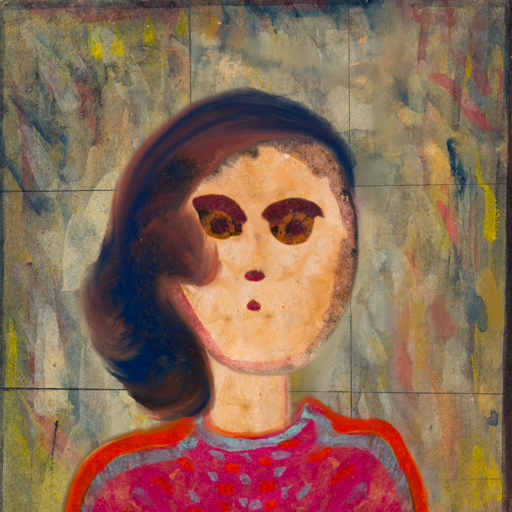
Background: GypsyMother, Head And Neck Front: Childish, Face Front: Doll, Bust: Sisters, Hair Front: Mother_And_Son_Son, Head Accessory: Blank, Second Necklace: Blank, Necklace: Blank, Baby: Blank